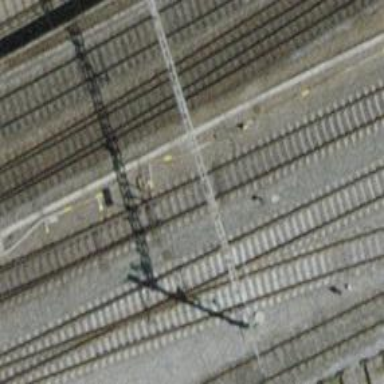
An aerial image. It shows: Single-track electrified railway with contact line.